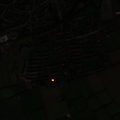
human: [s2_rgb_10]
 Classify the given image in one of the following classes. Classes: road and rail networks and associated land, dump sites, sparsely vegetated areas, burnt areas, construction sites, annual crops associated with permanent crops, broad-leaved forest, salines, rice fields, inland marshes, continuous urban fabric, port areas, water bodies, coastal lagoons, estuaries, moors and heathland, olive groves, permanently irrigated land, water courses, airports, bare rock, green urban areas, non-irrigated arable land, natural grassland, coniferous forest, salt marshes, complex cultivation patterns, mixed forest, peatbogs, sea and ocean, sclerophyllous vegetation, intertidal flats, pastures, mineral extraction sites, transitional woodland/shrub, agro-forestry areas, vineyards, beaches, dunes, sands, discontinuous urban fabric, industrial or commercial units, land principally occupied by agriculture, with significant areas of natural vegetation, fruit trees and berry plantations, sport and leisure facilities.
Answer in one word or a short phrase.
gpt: discontinuous urban fabric, industrial or commercial units, green urban areas, non-irrigated arable land, complex cultivation patterns